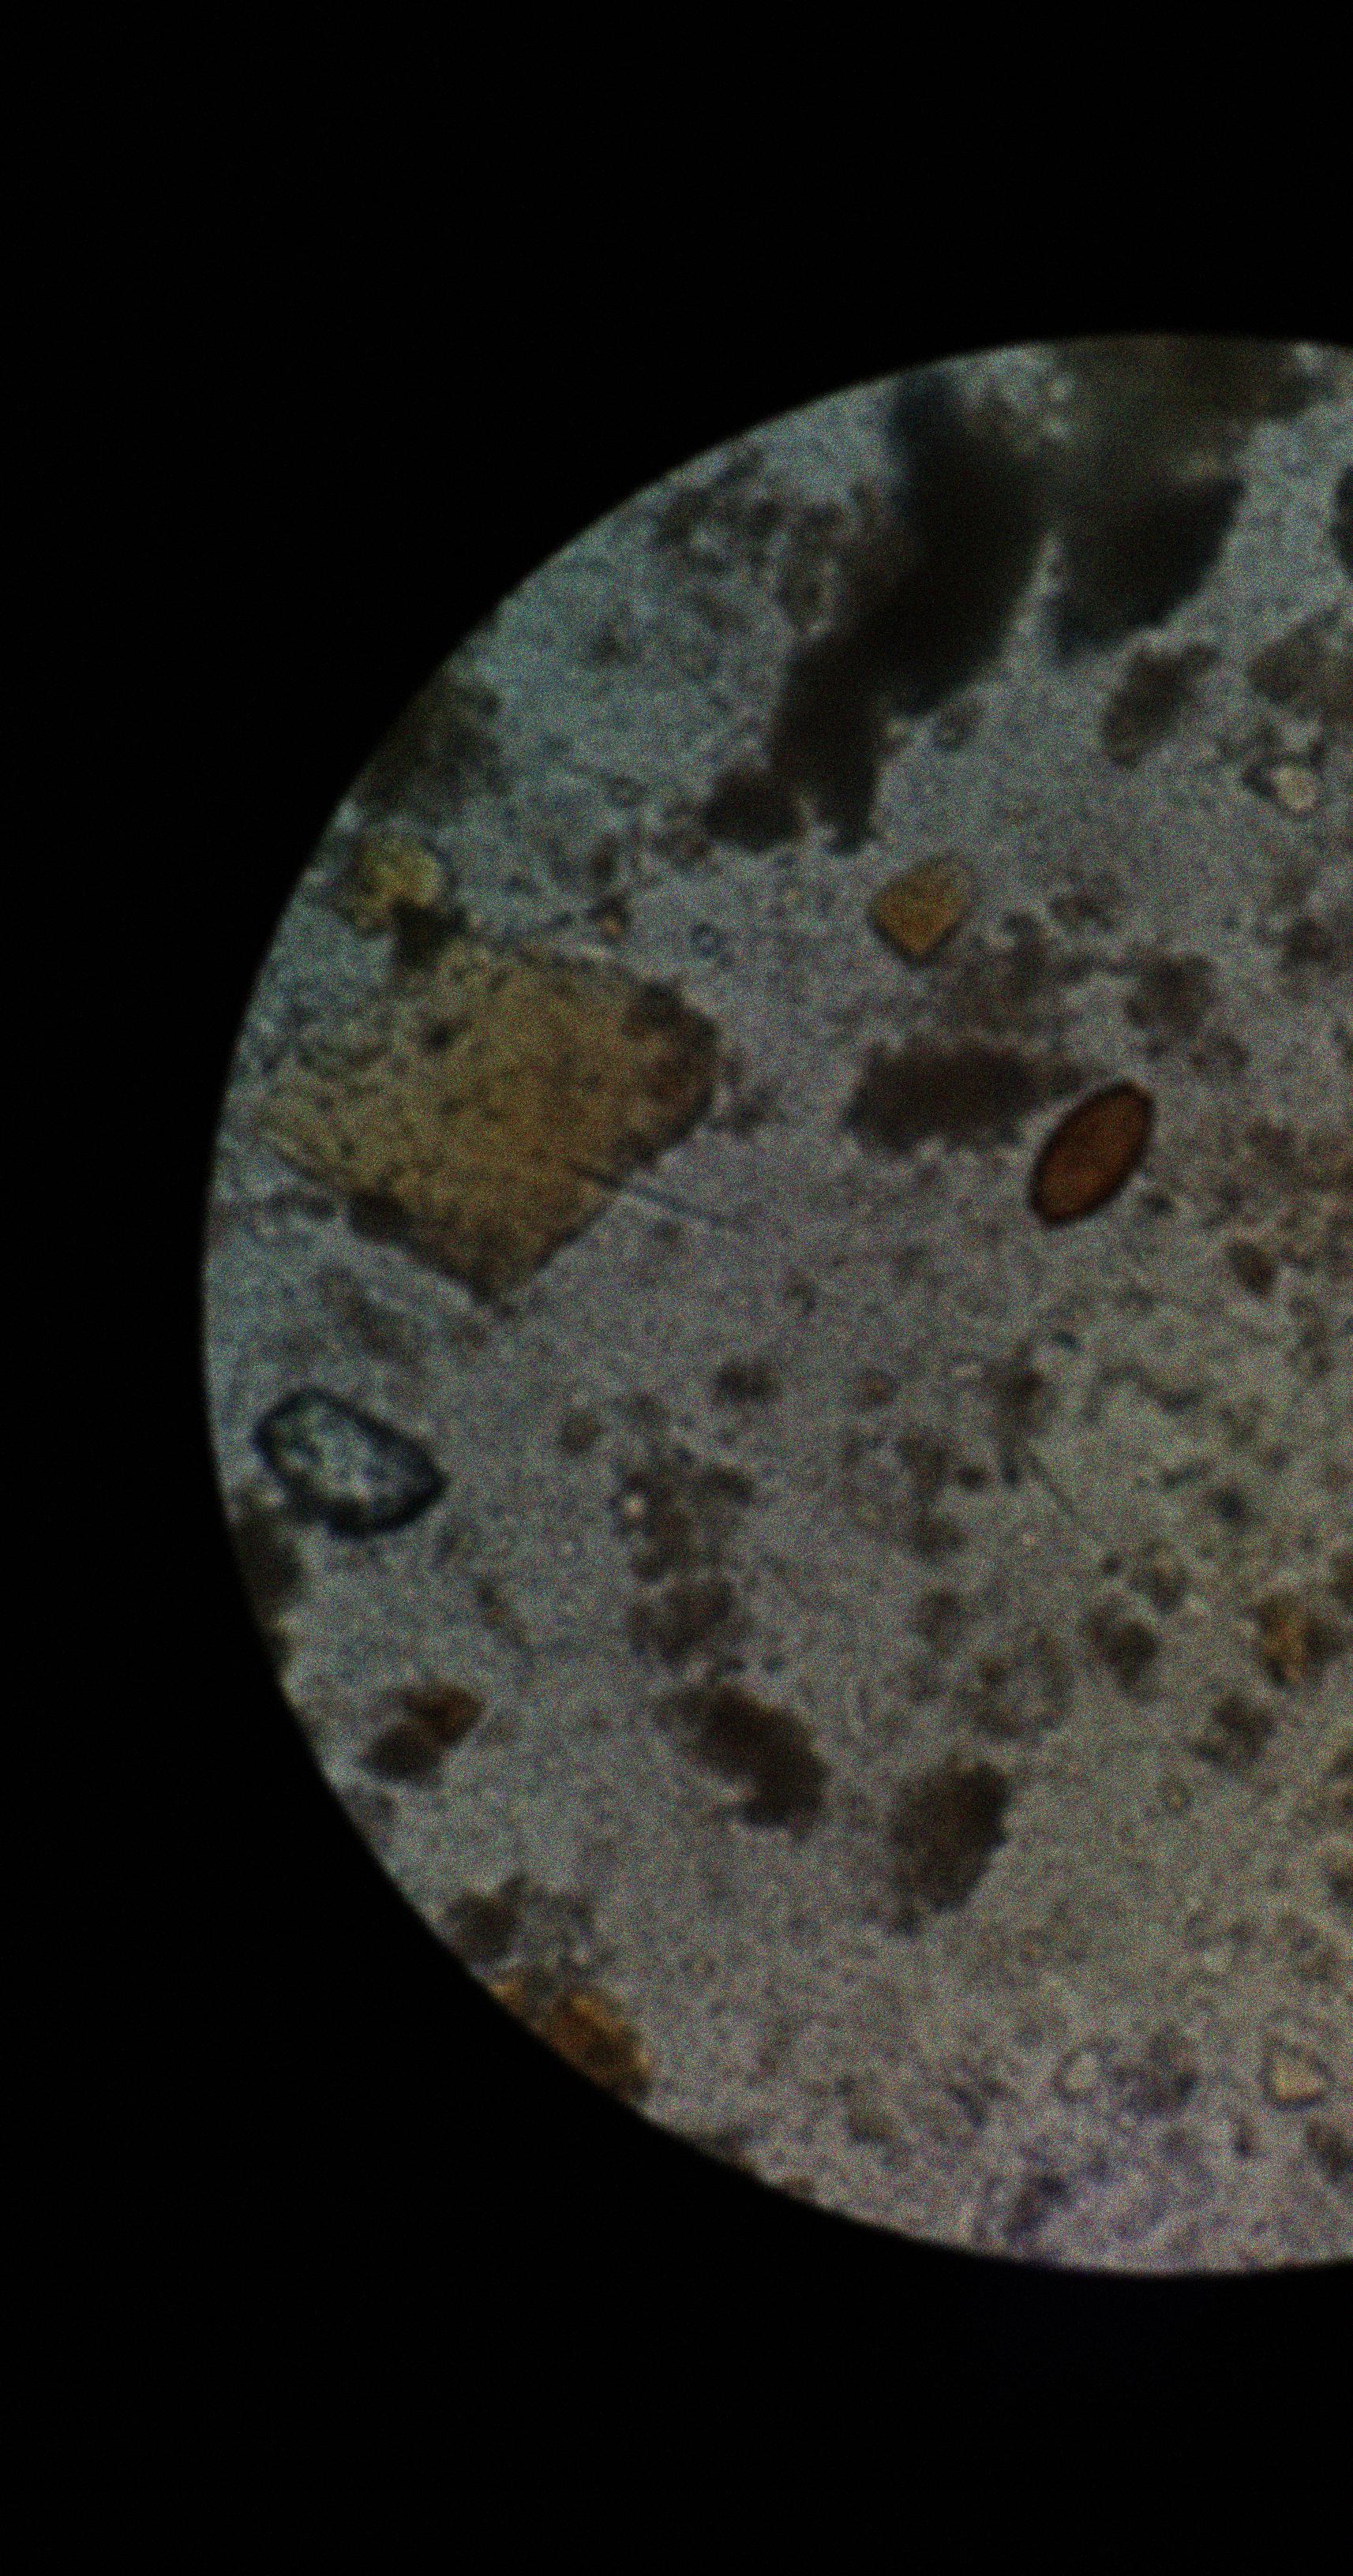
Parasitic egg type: Trichuris trichiura